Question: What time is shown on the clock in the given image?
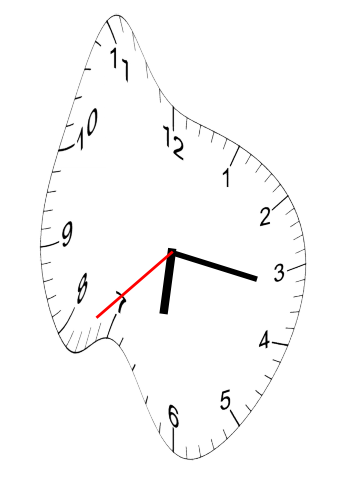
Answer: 06:16:38